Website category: university
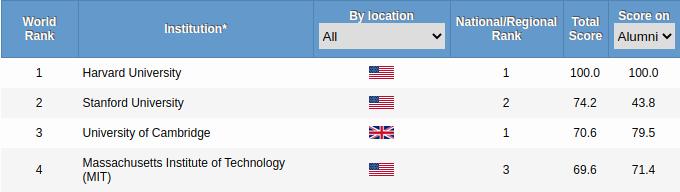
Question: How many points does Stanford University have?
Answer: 74.2

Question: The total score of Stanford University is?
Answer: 74.2

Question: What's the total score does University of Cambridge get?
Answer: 70.6

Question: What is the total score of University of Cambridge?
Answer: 70.6

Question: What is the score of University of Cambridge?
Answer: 70.6

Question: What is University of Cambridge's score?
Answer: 70.6

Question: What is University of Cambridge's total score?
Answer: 70.6

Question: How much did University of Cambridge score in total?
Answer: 70.6

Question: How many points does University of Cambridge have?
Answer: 70.6

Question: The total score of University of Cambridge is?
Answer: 70.6

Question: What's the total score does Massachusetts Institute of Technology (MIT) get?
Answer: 69.6

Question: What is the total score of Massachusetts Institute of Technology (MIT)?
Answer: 69.6

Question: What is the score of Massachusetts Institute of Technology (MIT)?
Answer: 69.6

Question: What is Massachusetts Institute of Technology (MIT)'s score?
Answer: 69.6

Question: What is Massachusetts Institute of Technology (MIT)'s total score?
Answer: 69.6

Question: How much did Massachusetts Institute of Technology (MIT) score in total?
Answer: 69.6

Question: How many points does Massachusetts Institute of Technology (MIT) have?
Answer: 69.6

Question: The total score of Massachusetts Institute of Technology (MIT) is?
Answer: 69.6

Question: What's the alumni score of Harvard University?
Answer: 100.0

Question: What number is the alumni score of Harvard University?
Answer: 100.0

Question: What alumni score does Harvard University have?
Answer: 100.0

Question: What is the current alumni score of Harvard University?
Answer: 100.0

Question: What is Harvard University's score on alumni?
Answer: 100.0

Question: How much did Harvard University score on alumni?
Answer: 100.0

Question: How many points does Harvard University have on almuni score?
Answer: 100.0

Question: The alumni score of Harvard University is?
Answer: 100.0

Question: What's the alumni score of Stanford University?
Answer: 43.8

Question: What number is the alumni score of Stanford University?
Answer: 43.8

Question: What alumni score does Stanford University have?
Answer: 43.8

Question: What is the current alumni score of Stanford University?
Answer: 43.8

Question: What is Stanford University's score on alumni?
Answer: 43.8

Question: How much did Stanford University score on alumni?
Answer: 43.8

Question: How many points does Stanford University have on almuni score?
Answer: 43.8

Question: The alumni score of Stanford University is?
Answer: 43.8

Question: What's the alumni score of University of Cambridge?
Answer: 79.5

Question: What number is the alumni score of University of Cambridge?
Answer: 79.5

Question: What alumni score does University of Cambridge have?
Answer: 79.5

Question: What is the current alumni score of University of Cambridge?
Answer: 79.5

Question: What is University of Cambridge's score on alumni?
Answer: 79.5

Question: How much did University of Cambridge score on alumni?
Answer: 79.5

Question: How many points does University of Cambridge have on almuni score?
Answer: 79.5

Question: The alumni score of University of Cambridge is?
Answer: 79.5

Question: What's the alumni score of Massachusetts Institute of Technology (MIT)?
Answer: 71.4

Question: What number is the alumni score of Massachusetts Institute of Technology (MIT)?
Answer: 71.4

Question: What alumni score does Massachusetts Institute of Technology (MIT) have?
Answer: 71.4

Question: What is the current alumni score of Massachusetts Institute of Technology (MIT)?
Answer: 71.4

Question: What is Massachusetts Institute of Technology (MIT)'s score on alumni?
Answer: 71.4

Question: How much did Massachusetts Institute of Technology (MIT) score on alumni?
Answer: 71.4

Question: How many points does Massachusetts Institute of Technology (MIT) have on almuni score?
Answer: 71.4

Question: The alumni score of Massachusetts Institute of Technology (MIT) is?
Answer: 71.4

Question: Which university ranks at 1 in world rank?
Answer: Harvard University

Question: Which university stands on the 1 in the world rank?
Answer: Harvard University

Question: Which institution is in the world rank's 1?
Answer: Harvard University

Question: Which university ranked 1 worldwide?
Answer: Harvard University

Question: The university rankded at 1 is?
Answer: Harvard University

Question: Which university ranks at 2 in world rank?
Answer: Stanford University

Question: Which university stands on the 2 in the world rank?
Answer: Stanford University

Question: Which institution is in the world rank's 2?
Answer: Stanford University

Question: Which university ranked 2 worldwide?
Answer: Stanford University

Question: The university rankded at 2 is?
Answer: Stanford University

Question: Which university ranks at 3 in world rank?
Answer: University of Cambridge

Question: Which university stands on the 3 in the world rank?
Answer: University of Cambridge

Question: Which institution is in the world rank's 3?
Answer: University of Cambridge

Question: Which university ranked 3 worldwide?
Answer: University of Cambridge